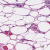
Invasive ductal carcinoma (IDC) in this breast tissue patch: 1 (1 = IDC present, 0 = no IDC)